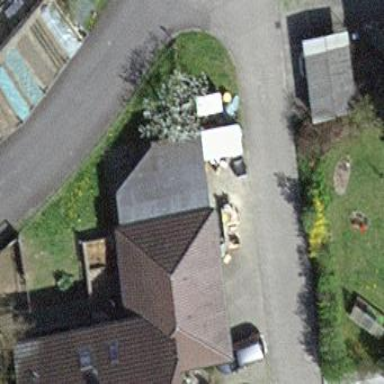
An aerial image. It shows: View of roof of building.